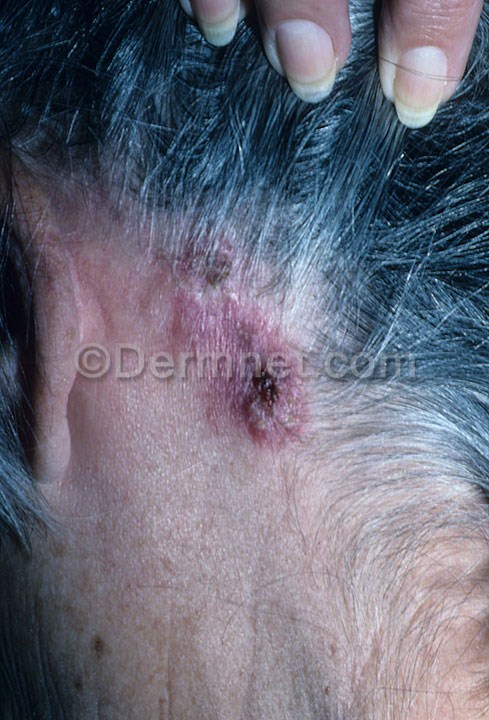
Disease: Tinea Ringworm Candidiasis and other Fungal Infections